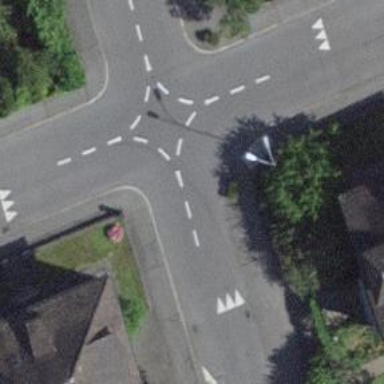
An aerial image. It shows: Kerb serving as barrier.